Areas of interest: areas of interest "Holy Sea · Swan Lake Shore"
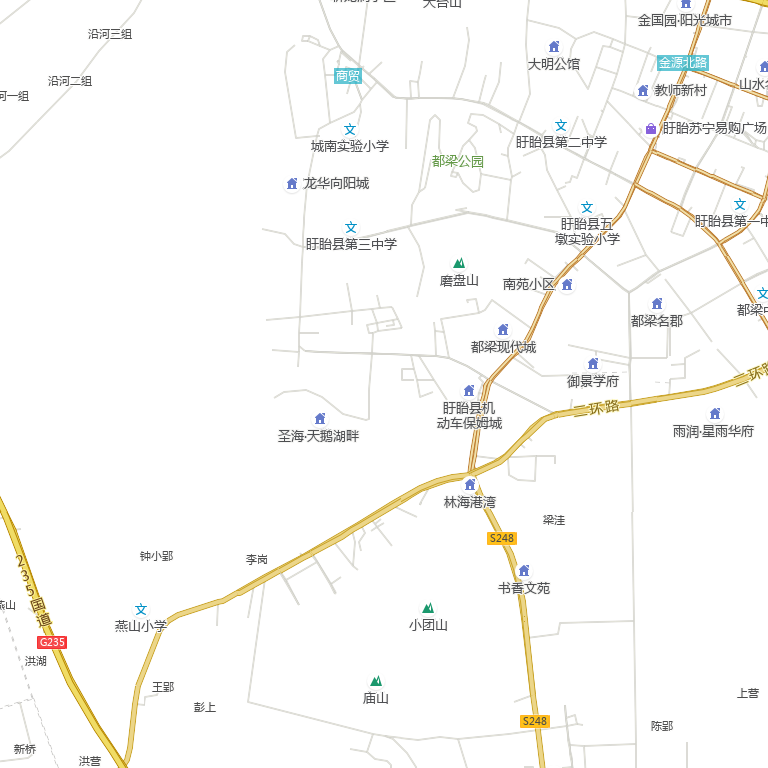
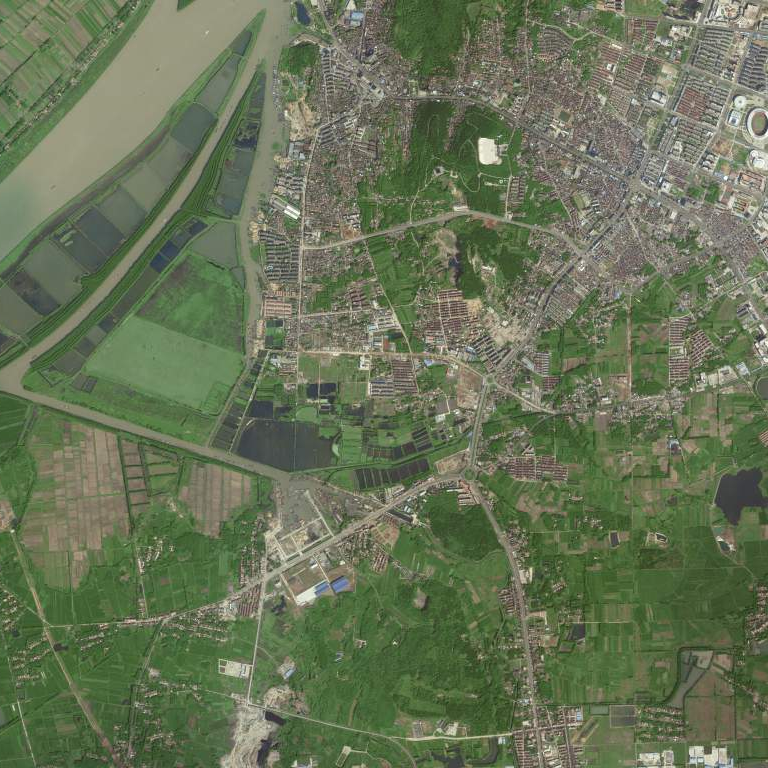